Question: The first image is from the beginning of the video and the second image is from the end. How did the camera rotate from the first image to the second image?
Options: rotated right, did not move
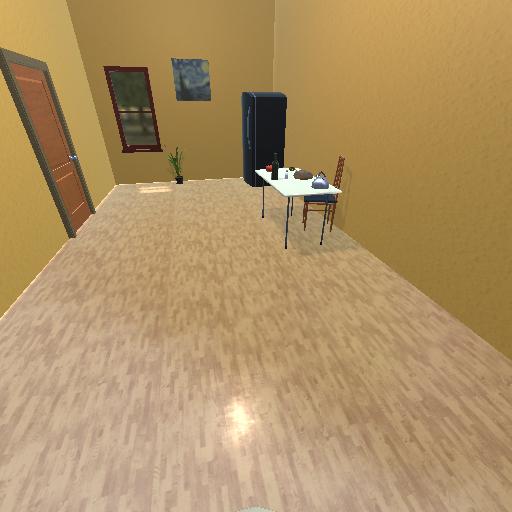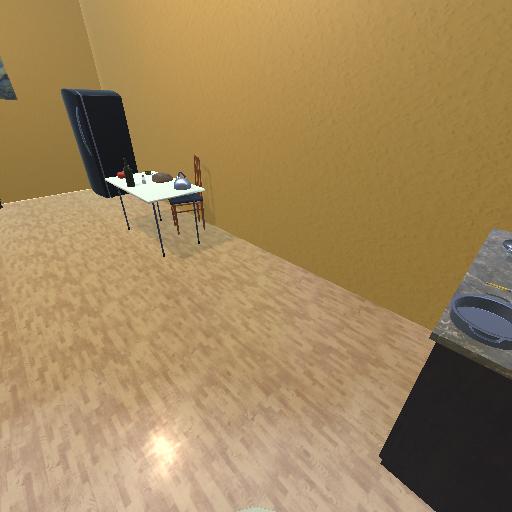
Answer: rotated right